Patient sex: M
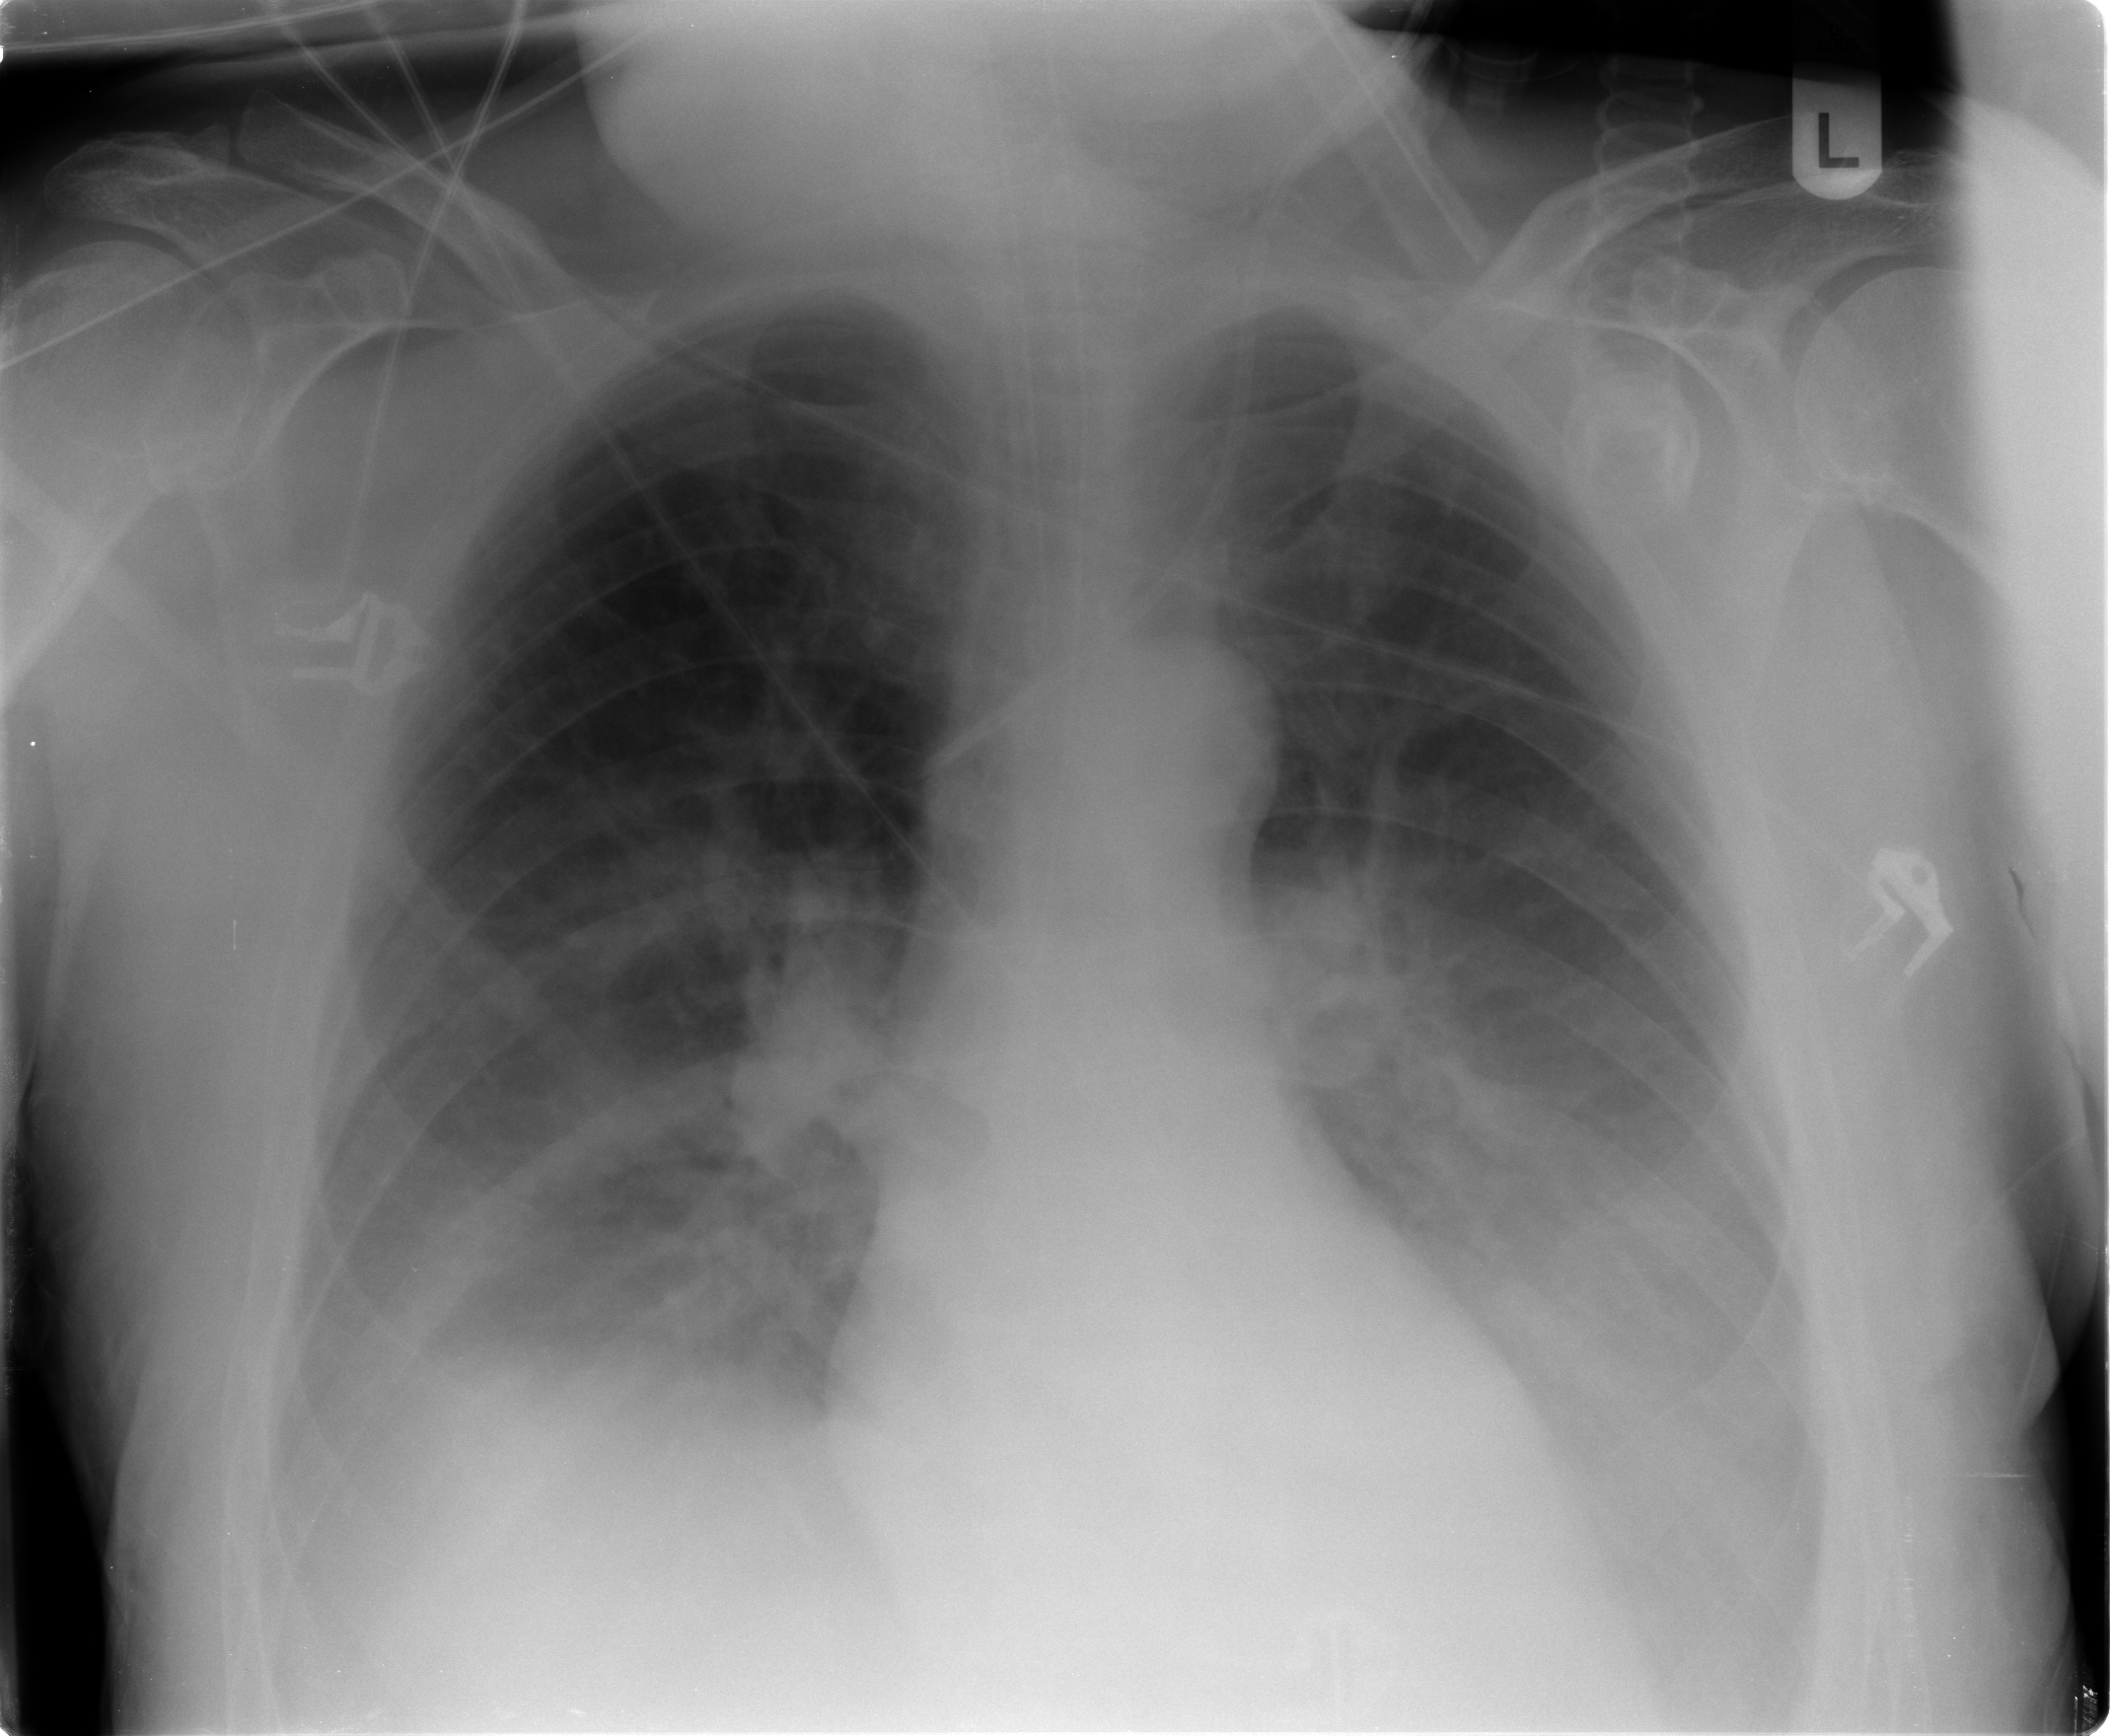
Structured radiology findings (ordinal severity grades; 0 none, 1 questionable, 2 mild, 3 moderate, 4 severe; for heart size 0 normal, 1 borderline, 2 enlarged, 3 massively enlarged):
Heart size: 0
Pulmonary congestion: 1
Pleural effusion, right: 2
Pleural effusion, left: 2
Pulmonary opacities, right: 0
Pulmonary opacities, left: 0
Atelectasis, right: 2
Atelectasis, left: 2